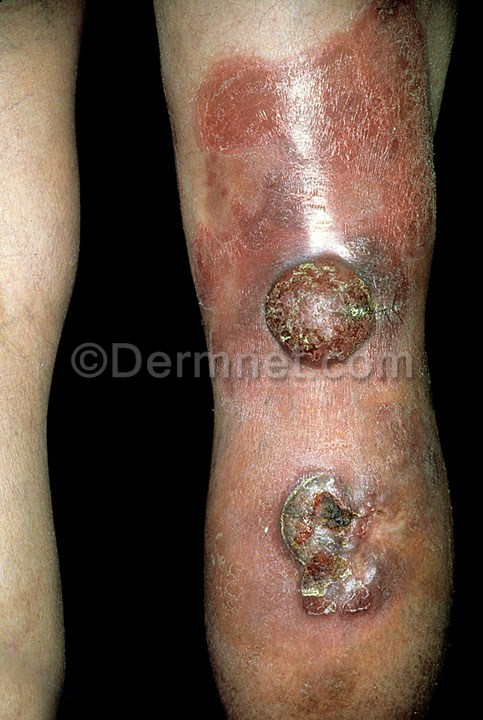
Disease: Actinic Keratosis Basal Cell Carcinoma and other Malignant Lesions